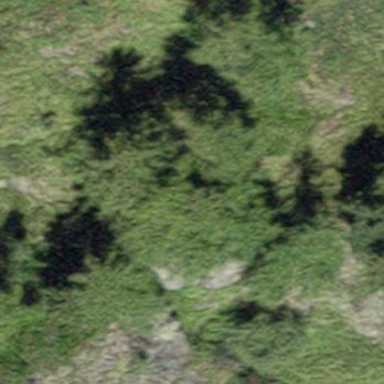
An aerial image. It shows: Forest dominated by needle-leaved trees.